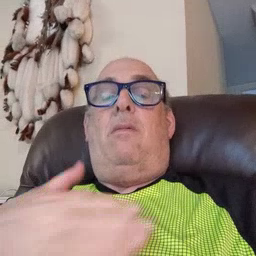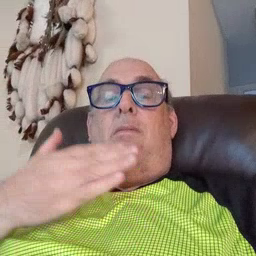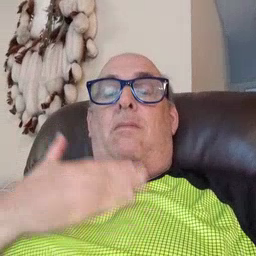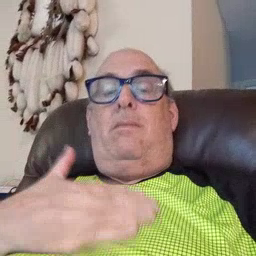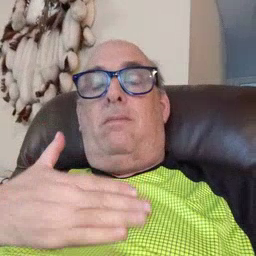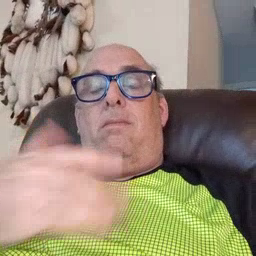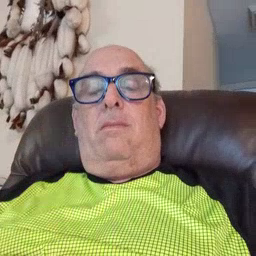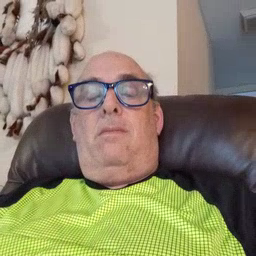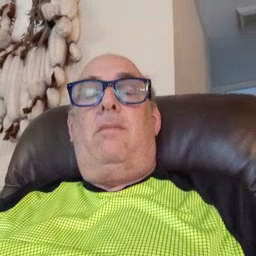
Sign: happy